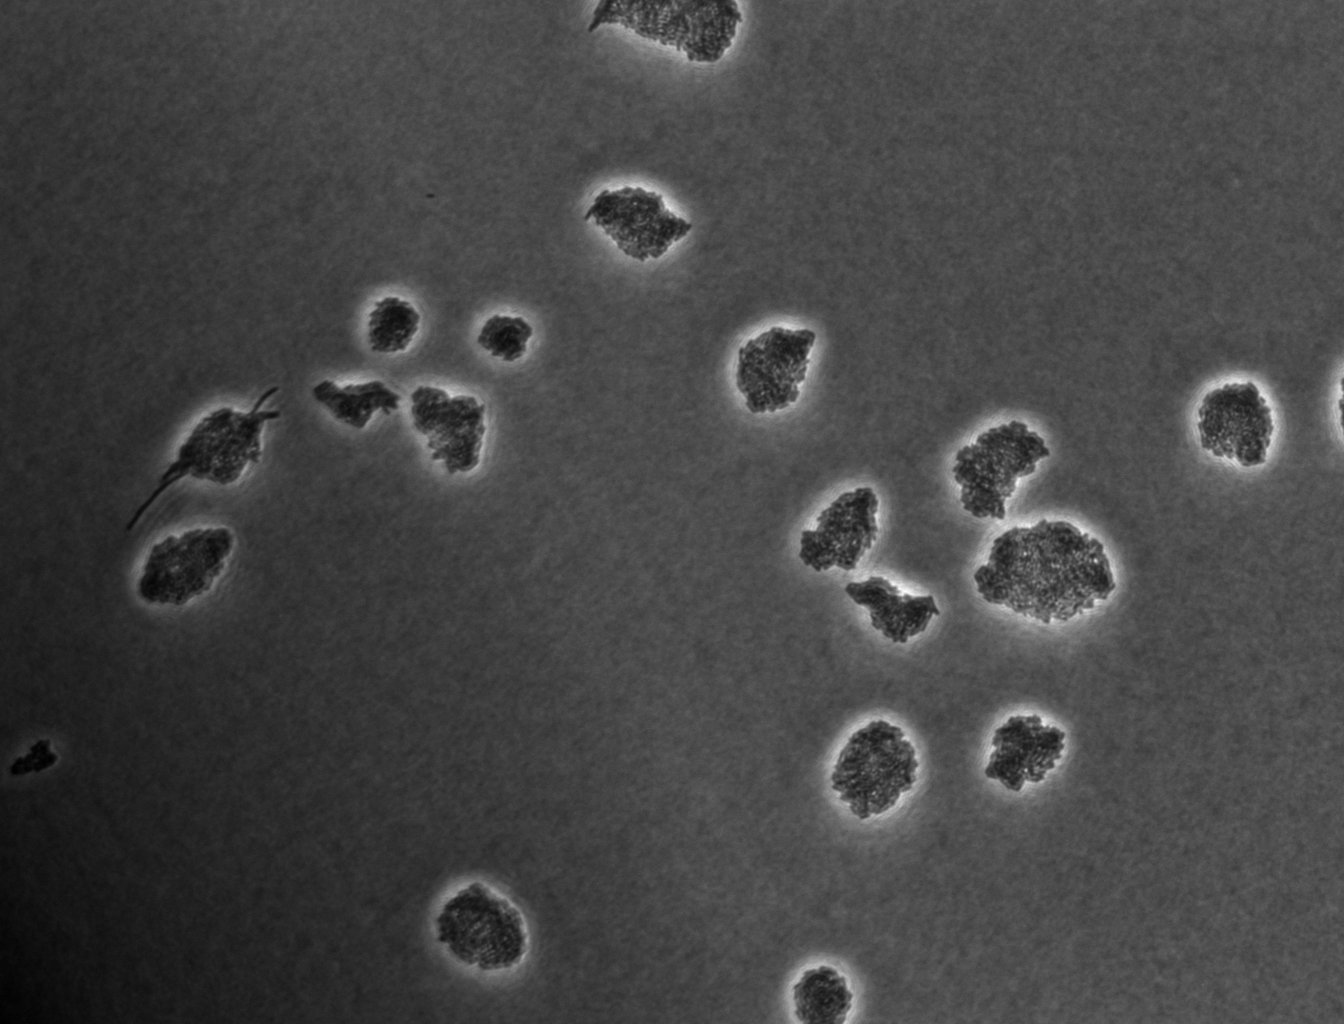
various_fewshot